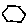
Label: hexagon